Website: crate-barrel
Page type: newsletter-management
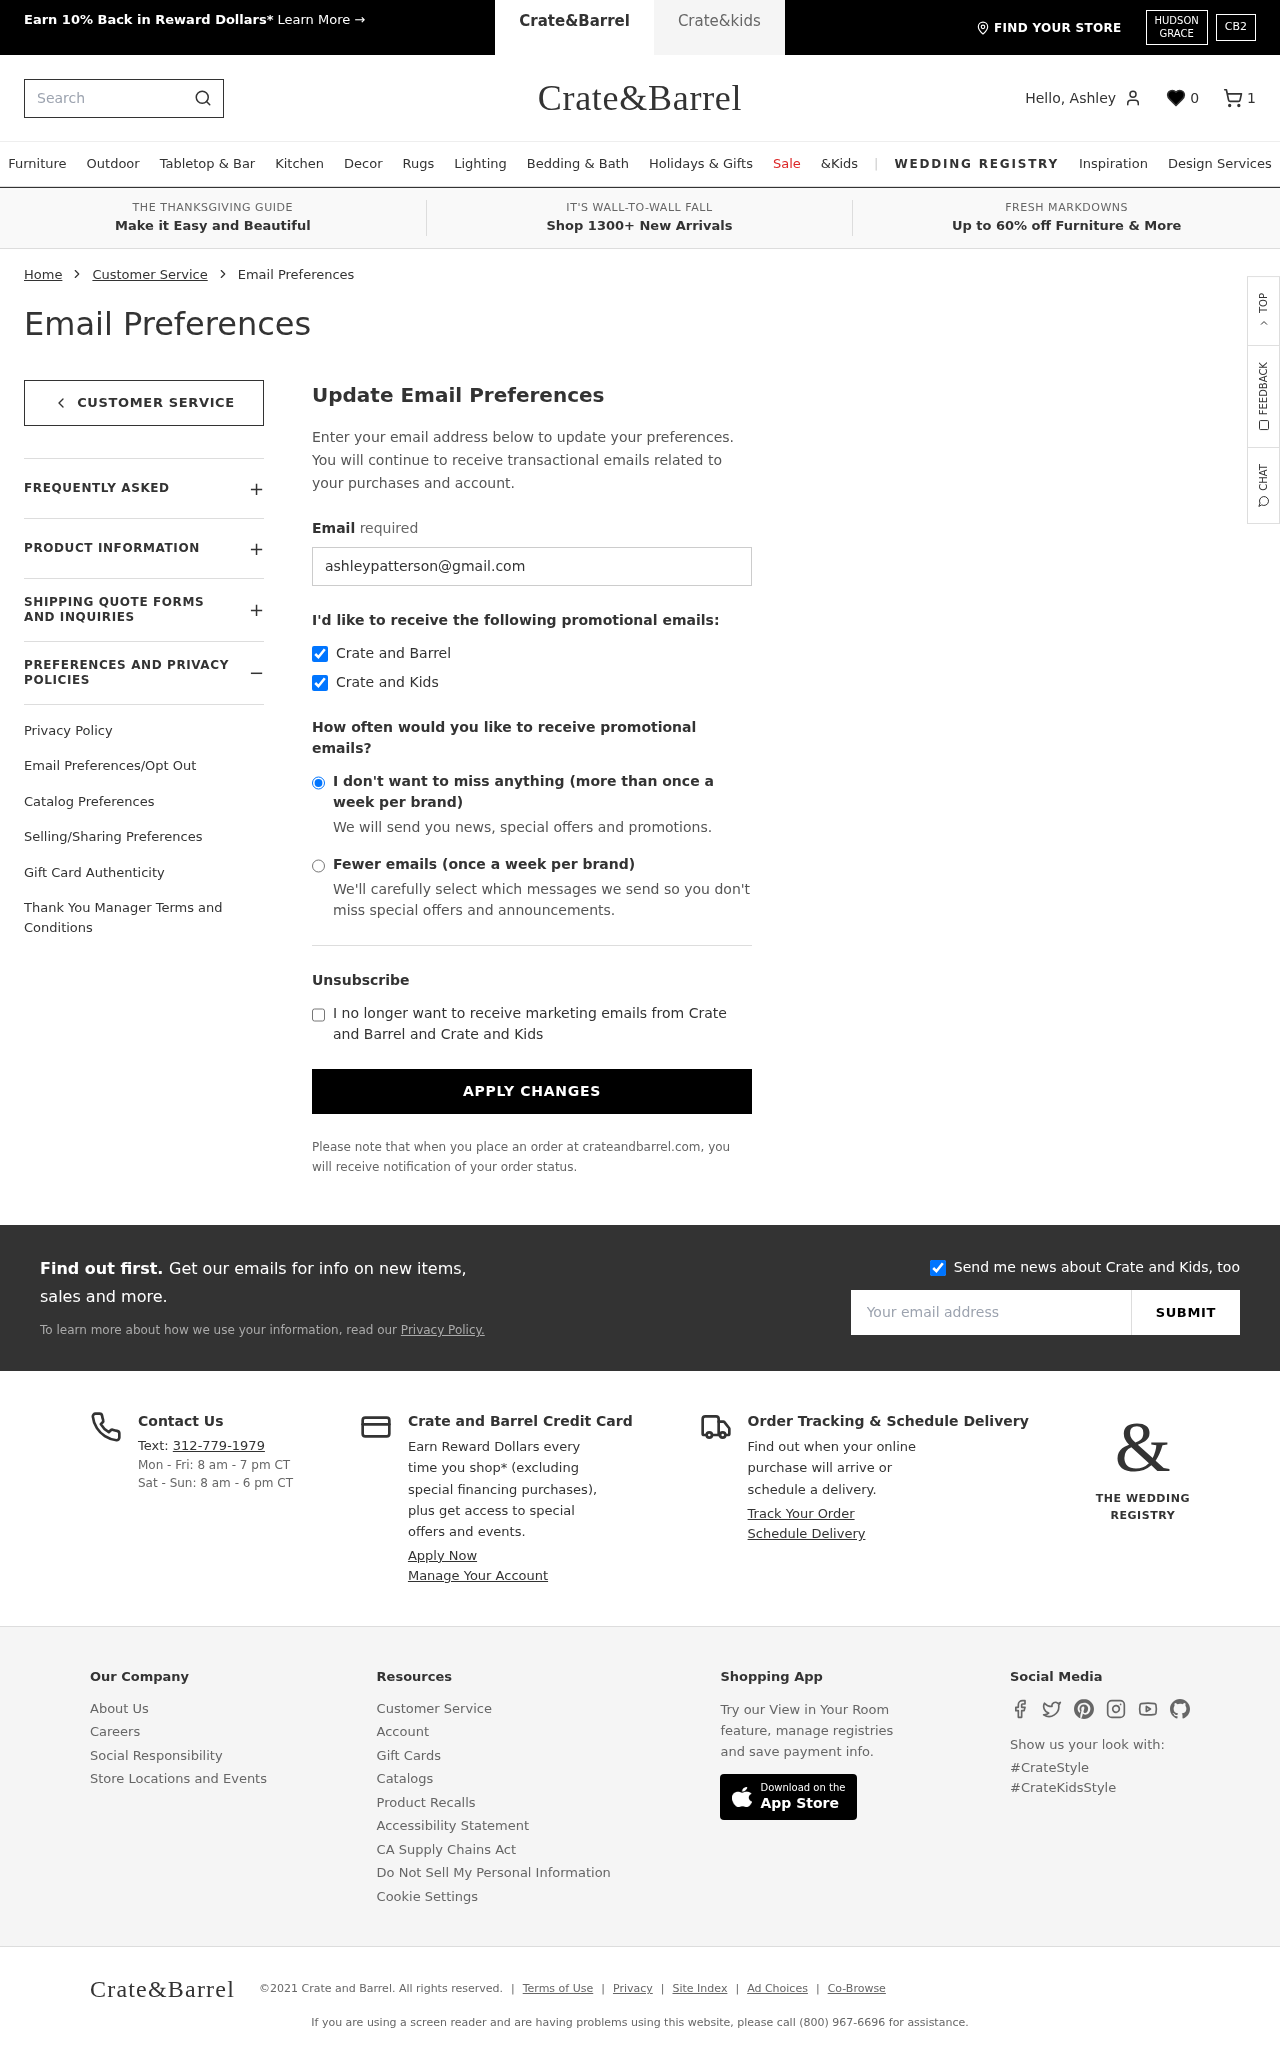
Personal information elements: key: PII_EMAIL
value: ashleypatterson@gmail.com
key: PII_FIRSTNAME
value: Ashley
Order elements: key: ORDER_NUM_ITEMS
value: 1
Search elements: key: HEADER_SEARCH
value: Search
Other elements: key: FAVORITES_COUNT
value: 0